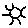
Label: sun